Here is the envelope spectrum of one vibration snapshot from a rolling-element bearing, with each characteristic fault-frequency family marked on the frequency axis. Diagnose the bearing from this image, choosing from: normal, inner_race, outer_race, ball.
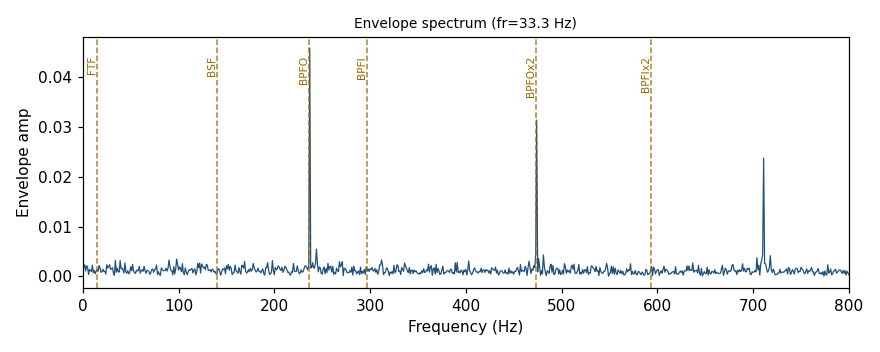
Answer: outer_race